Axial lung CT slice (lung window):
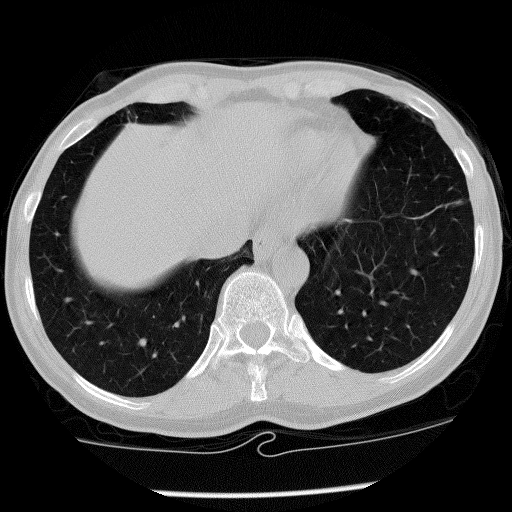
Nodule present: no